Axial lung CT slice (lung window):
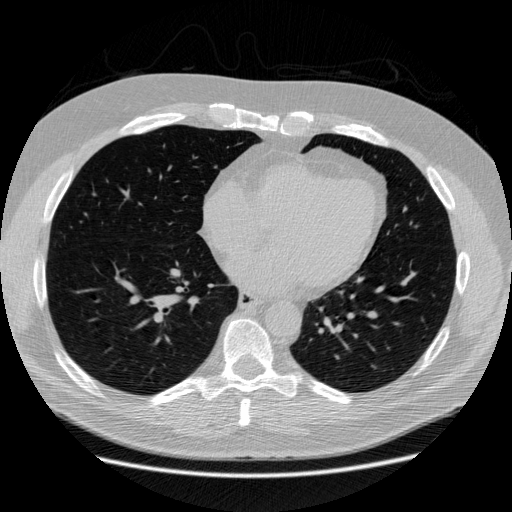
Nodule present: no